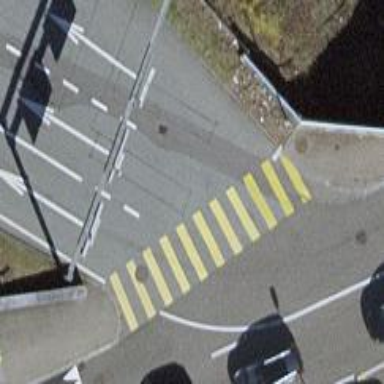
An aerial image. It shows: Marked road crossing.